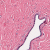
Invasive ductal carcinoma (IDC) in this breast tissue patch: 0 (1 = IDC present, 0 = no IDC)